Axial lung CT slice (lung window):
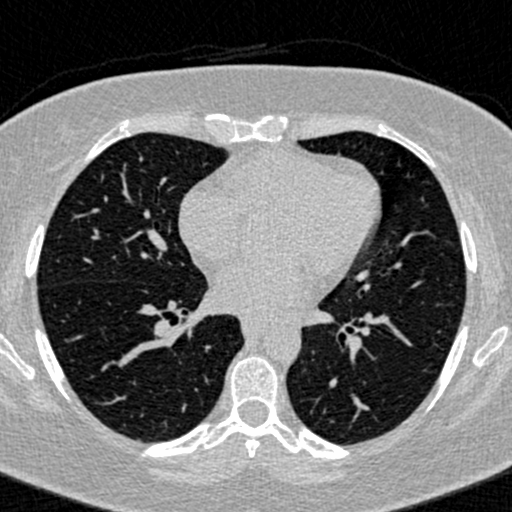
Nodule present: no